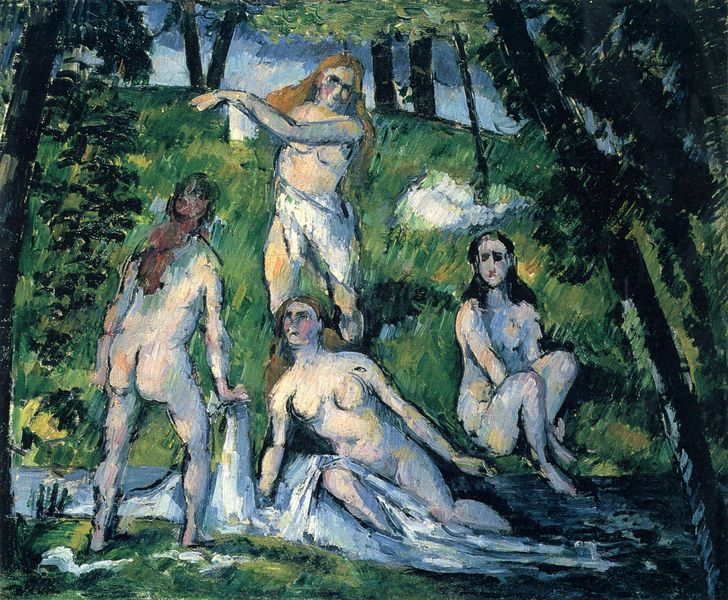
Titel: Badende
Künstler: Paul Cézanne
Institution: Privatsammlung
Schlagwörter: akt, baum, berg, blau, blätter, dunkel, gemälde, haut, himmel, nackt, schatten, wasser, weiß, wolken, akte, baden, badende, baumstämme, bäume, cezanne, fluss, frauen, gelb, grün, impressionismus, landschaft, menschen, mädchen, sitzen, ufer, abend, bewegung, braun, brust, busen, damen, frau, haar, hell, licht, nacht, paris, rücken, schwarz, blick, dame, gras, rot, tuch, wiese, beige, expressionismus, malerei, tanz, arm, arme, blass, gesicht, stehen, öl, bach, baumstamm, horizont, hügel, natur, stamm, pastos, sonne, haare, stoff, tücher, decke, blatt, wald, beine, brüste, füße, hinter, hintern, sommer, liegen, süden, berge, hang, modern, ölgemälde, duktus, weiber, zopf, nabel, nackte, knie, grass, waldrand, bad, vier, nacktheit, münchen, expressionistisch, wasserlauf, badend, abtrocknen, lichtung, nakt, schönheit, blondine, schwarzhaarige, ölmalerei, harem, chwarz, paul, lieben, rothaarige, grüb, im grünen, pyramidal, dreieckskomposition, brünette, vier frauen, rwlken, bandende, 19. jahrhundert, adende, hwarz, d, po, waldlauf, hiontern, nackte weiber, brücste